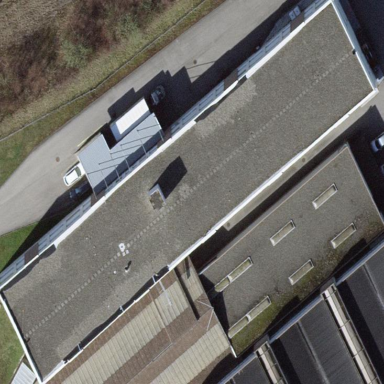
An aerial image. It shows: Building with flat gray roof.